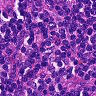
Metastatic tissue present: no